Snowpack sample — Loveland Pass, Silver Plume, Colorado, USA (1/12/25, 11:40 AM MST)
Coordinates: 39.66, -105.88
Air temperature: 7 °F
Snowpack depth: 140 cm
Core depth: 10 cm
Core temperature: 41 °F
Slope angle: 11°, slope face: 30°
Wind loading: high
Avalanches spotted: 2
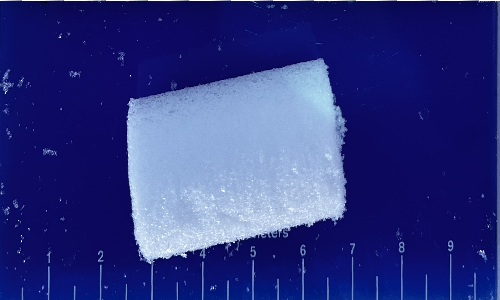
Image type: core
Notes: Pilot using slightly modified coring method that took too large segment for snow profile picturing, advised not to use in higher level models. Two avalanche on south face nearby, partially cloudy with light snow in the last 24 hours. Lots of wind loading on eastern features.